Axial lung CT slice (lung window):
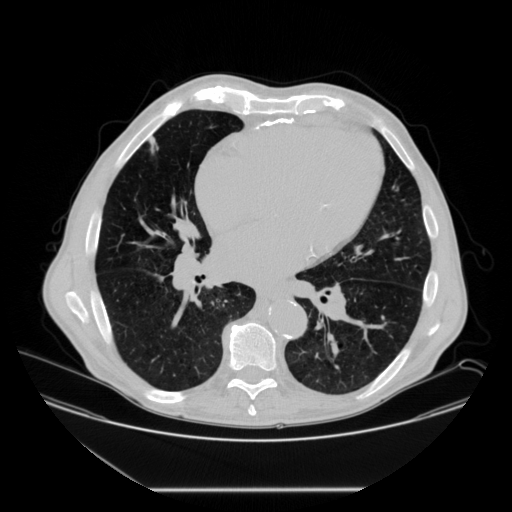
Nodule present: no